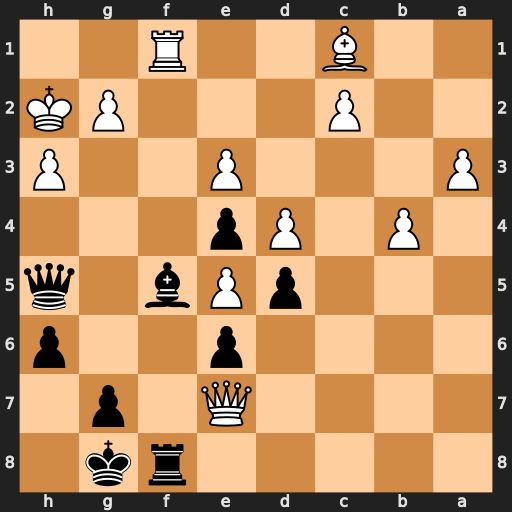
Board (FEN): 5rk1/4Q1p1/4p2p/3pPb1q/1P1Pp3/P3P2P/2P3PK/2B2R2
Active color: b
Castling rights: -
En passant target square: -
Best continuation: Qe2 Rxf5 exf5